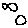
Label: fish